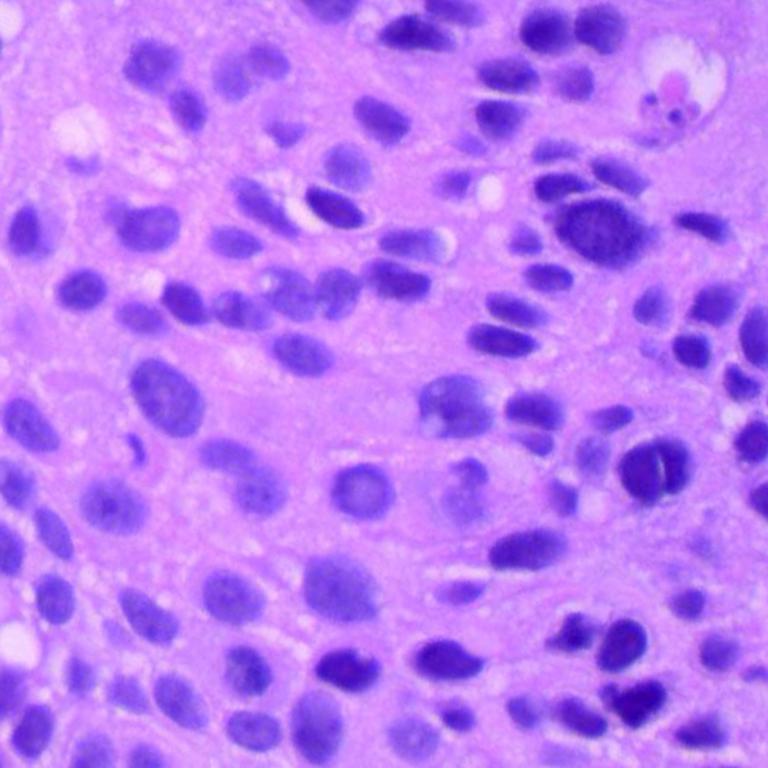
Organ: lung
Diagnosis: squamous carcinomas